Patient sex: F
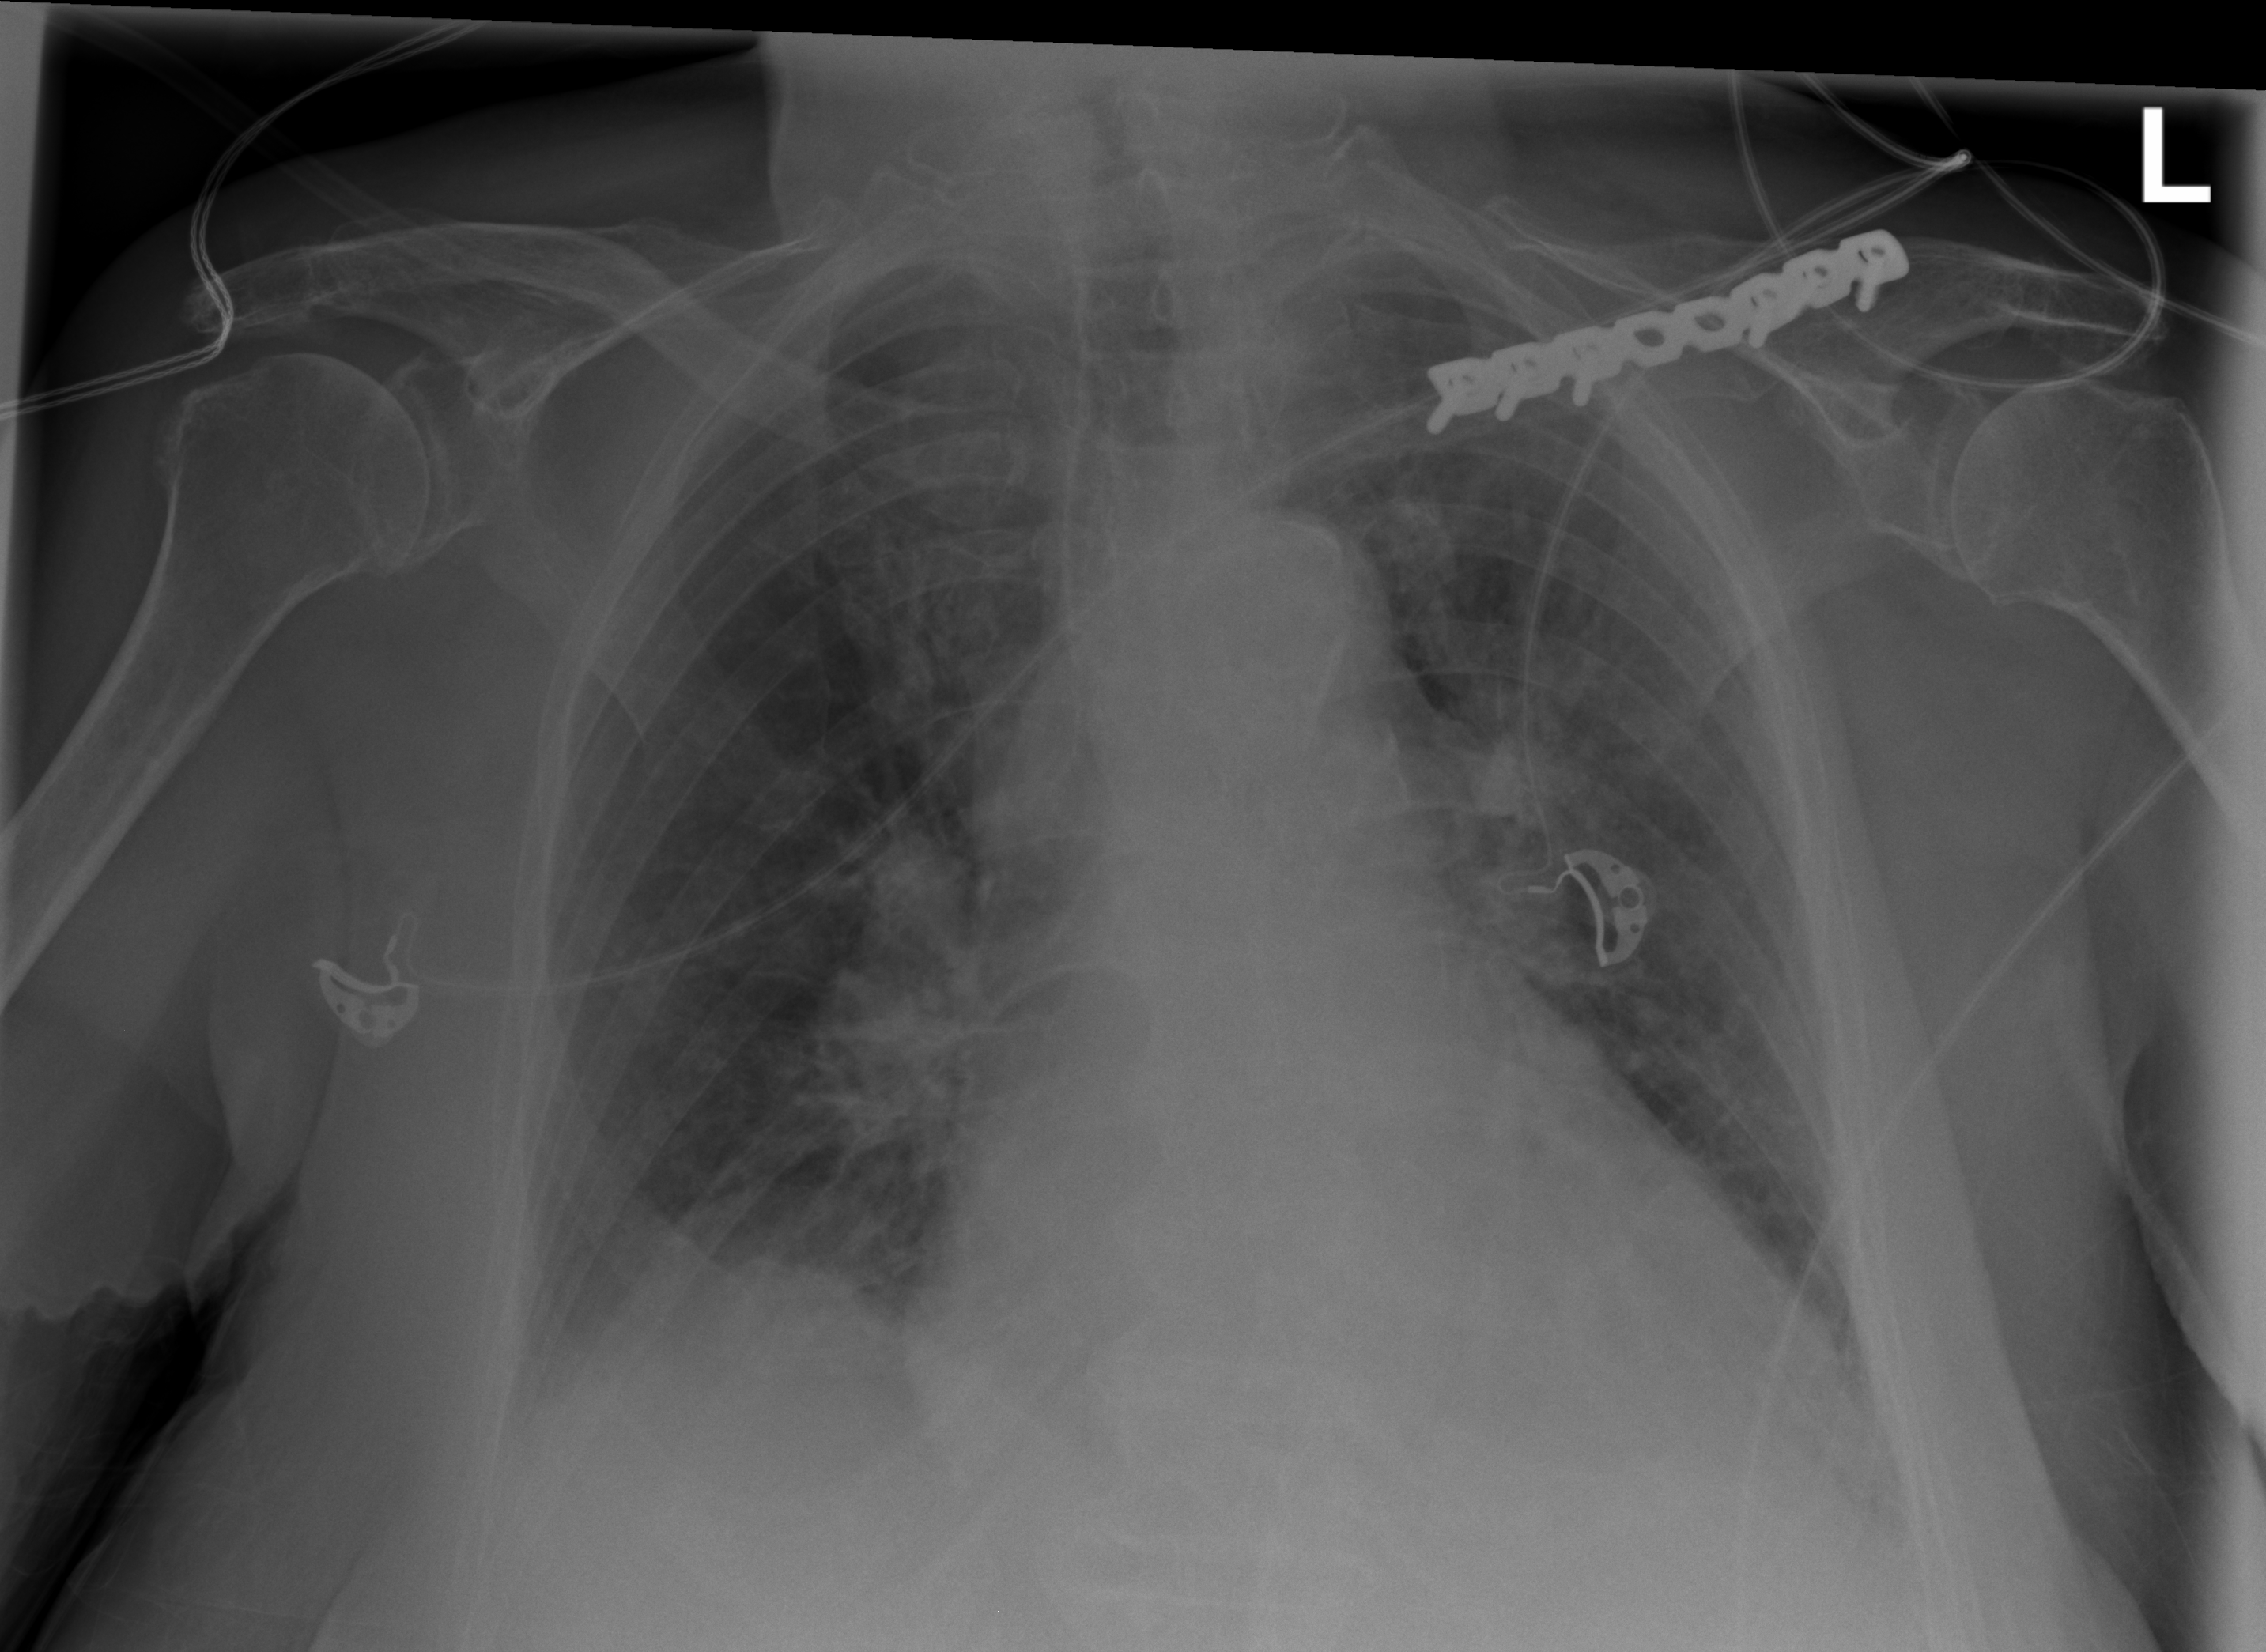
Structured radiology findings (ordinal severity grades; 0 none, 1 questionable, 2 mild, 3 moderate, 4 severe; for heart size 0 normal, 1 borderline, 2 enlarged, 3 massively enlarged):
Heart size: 2
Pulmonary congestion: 2
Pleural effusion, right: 2
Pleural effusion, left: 0
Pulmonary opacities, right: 2
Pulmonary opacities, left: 2
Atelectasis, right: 2
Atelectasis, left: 1